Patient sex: M
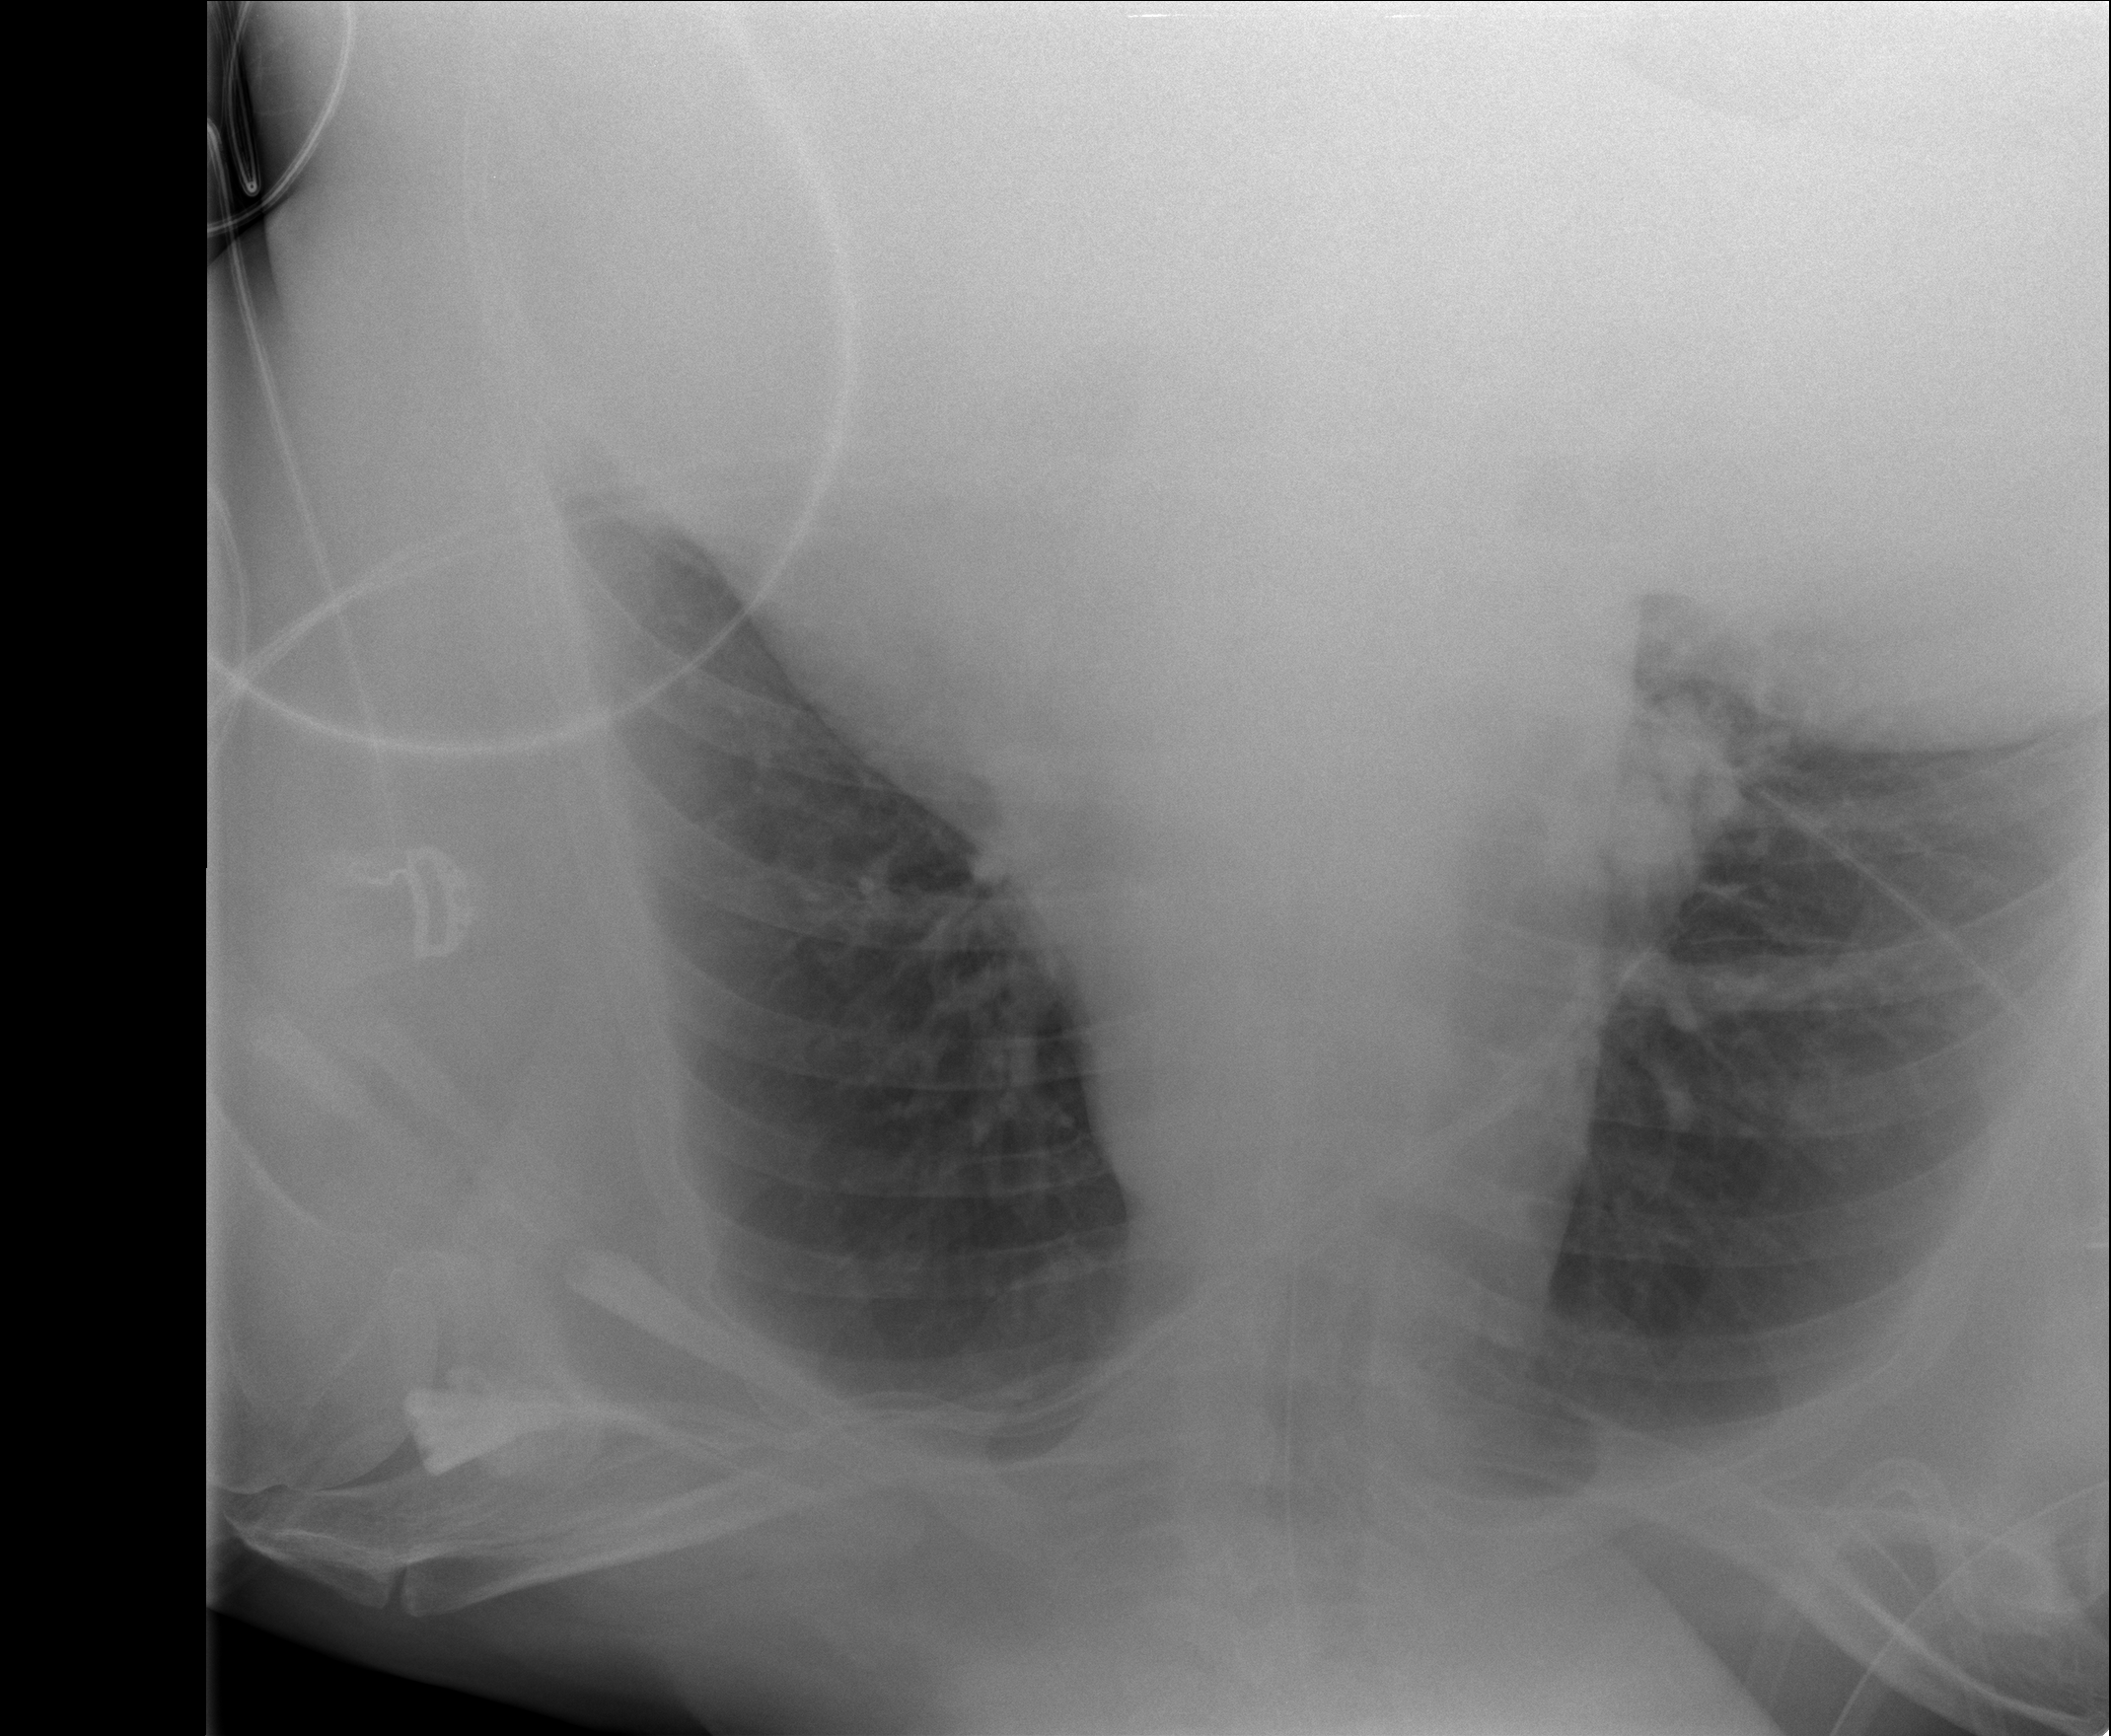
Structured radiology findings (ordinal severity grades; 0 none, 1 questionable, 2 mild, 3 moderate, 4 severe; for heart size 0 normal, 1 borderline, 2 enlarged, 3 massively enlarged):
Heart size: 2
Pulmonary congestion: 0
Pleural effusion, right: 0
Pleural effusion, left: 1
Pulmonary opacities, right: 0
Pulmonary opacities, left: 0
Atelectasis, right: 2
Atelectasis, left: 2